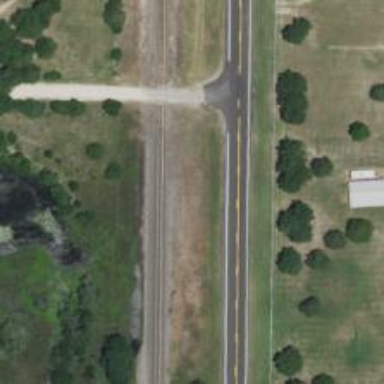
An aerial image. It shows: Secondary road.